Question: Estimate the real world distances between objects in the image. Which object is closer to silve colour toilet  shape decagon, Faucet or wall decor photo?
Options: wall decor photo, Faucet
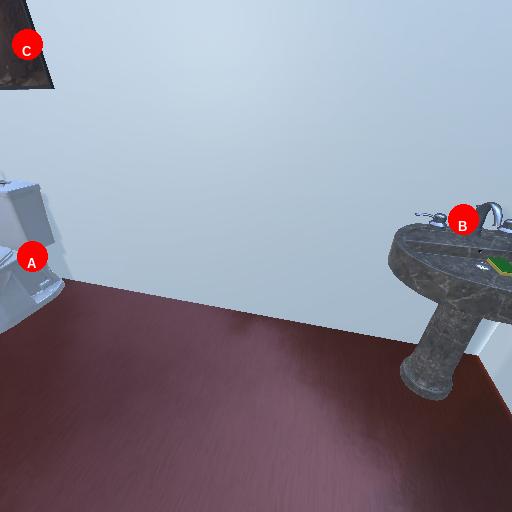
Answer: wall decor photo